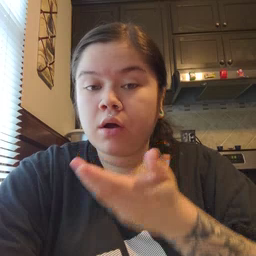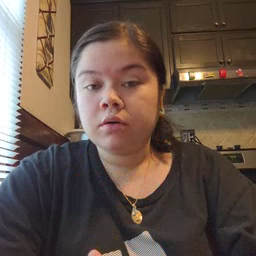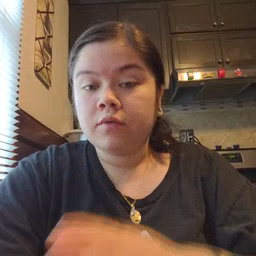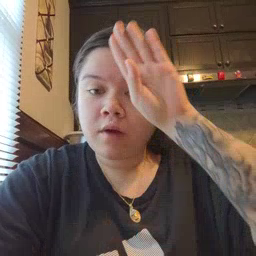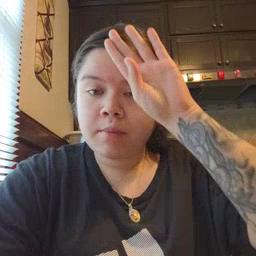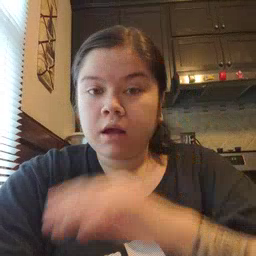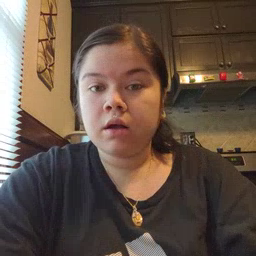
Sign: fireman